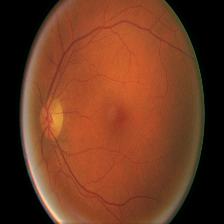
Diabetic retinopathy grade: Moderate